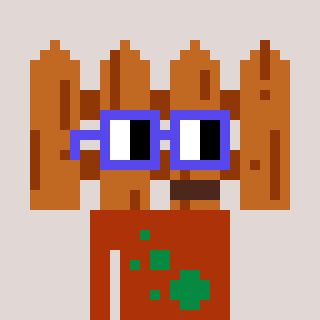
a pixel art character with square blue glasses, a fence-shaped head and a hotbrown-colored body on a warm background